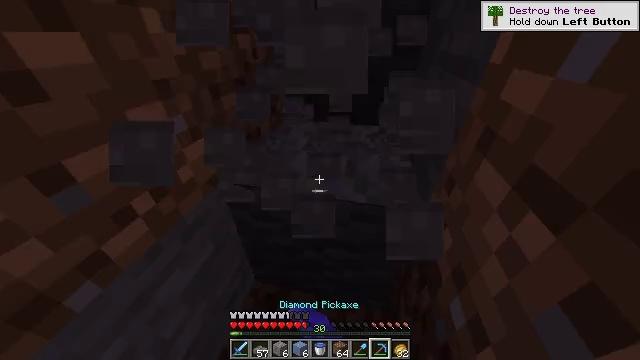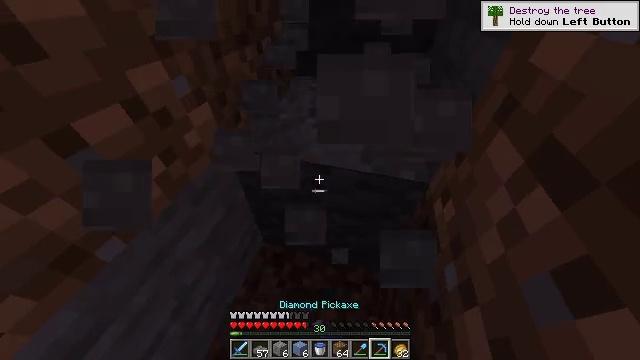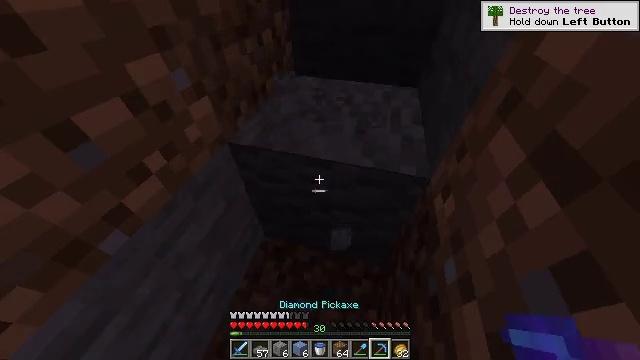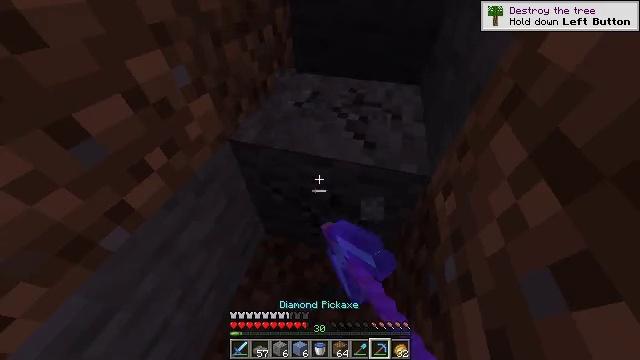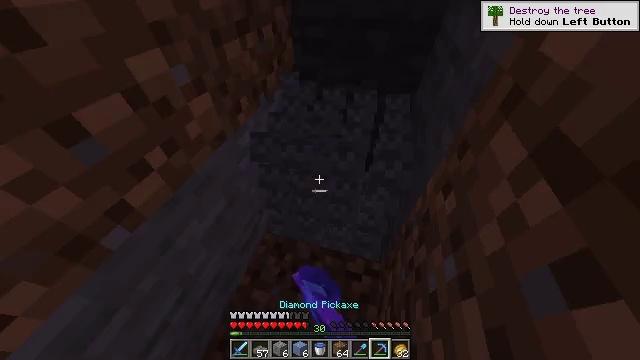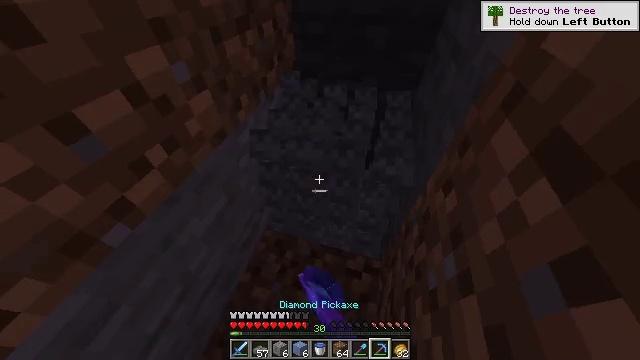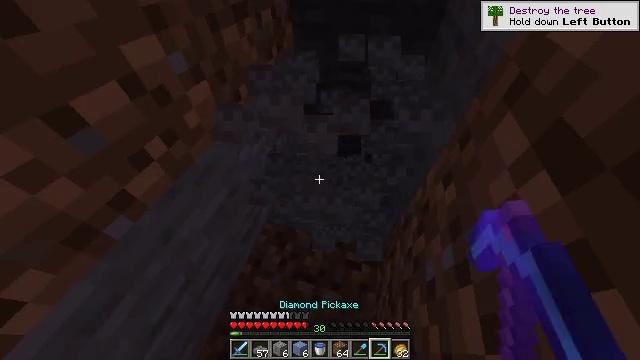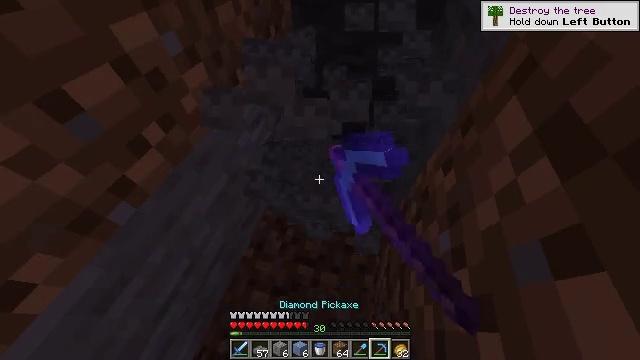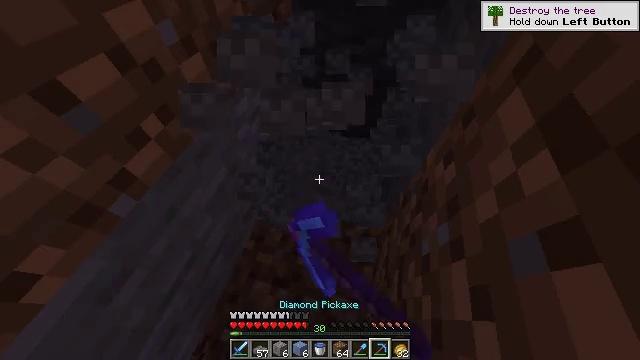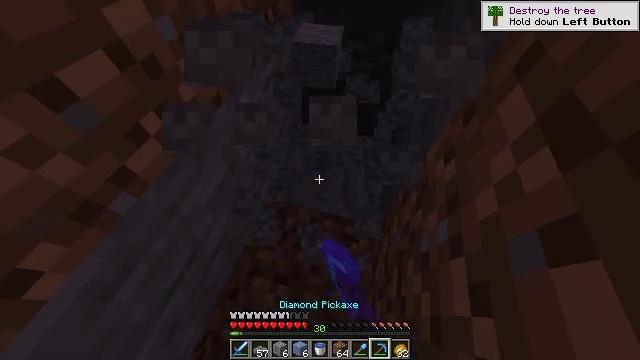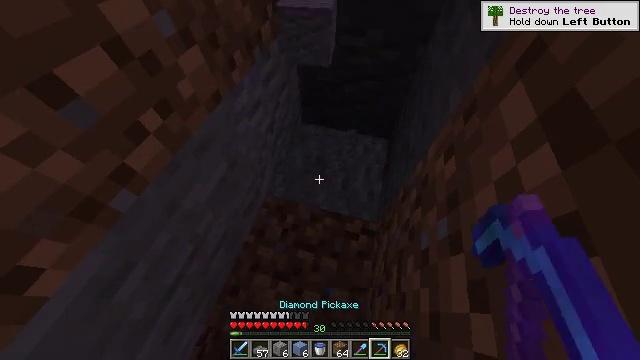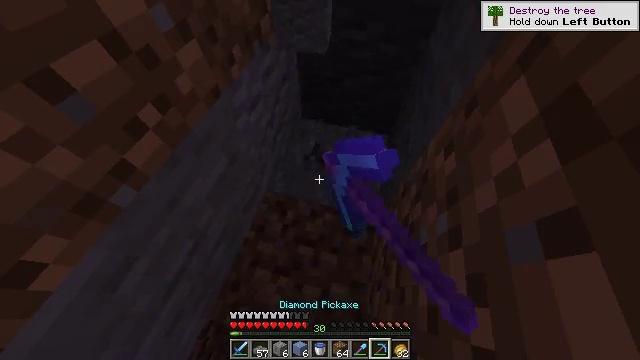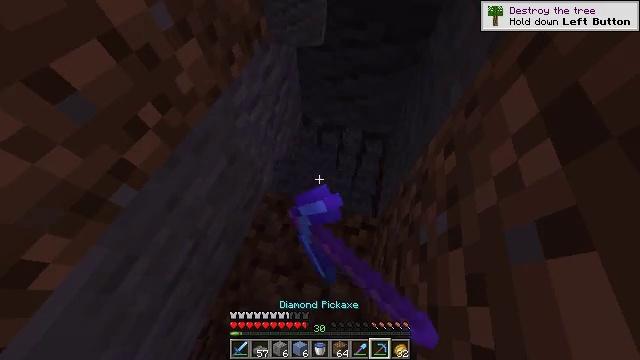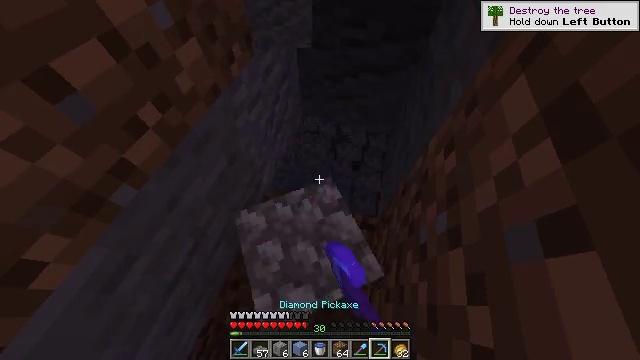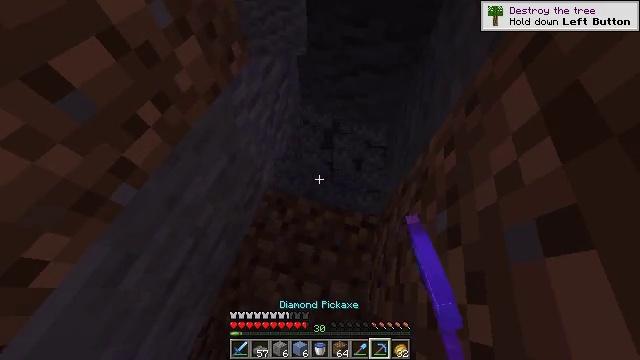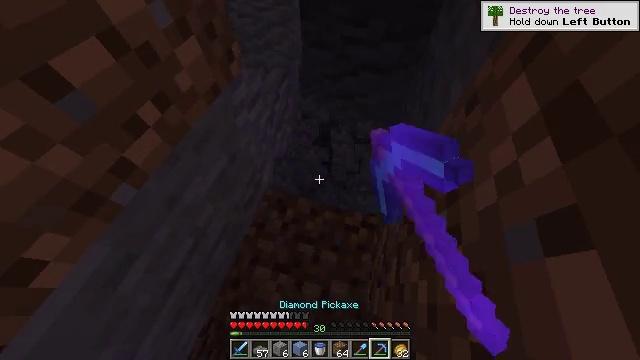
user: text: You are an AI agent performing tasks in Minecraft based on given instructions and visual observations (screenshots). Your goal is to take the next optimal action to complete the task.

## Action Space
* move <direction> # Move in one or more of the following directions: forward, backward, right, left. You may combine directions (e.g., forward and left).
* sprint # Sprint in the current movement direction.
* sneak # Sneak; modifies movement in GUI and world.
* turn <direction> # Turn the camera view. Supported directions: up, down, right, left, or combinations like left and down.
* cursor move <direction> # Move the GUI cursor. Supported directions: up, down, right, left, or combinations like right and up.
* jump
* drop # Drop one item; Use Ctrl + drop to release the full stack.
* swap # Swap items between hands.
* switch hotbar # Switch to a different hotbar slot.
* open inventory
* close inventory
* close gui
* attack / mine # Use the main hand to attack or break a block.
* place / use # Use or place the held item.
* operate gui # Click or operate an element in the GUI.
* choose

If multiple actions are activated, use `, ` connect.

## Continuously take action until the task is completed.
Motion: motion action
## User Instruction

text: Gather andesite blocks.
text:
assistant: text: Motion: turn left and down, attack / mine
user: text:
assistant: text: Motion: turn down, attack / mine
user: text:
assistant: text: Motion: attack / mine
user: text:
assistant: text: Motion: attack / mine
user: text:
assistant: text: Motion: attack / mine
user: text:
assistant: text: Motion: turn down, attack / mine
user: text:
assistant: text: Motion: turn down, attack / mine
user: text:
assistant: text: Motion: turn down, attack / mine
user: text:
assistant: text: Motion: attack / mine
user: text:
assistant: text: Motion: attack / mine
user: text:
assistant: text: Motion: turn down, attack / mine
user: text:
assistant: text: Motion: attack / mine
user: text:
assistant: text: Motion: attack / mine
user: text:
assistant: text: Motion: attack / mine
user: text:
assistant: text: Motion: no_op
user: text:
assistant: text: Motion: turn down
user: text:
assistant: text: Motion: no_op